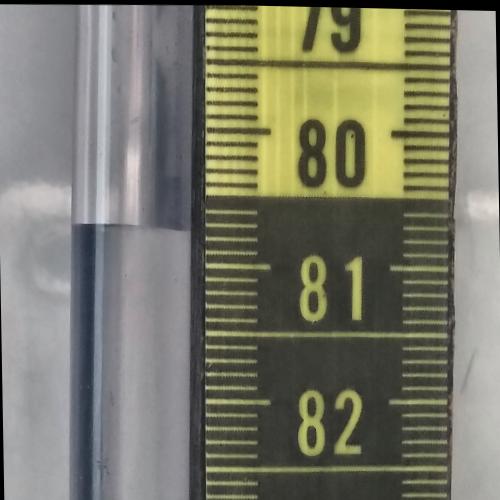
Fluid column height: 80.8 cm